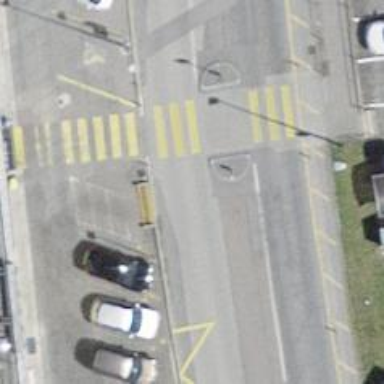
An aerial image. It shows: Zebra crossing on the road.